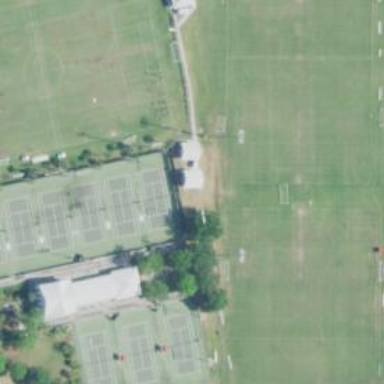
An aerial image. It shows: Tennis court on pitch.